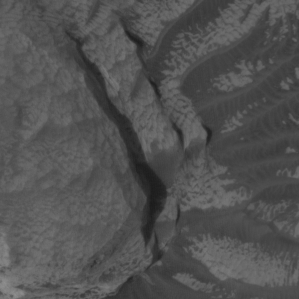
Label: non_frost